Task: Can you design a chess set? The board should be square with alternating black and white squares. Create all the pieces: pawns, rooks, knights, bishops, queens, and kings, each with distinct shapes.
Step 638:
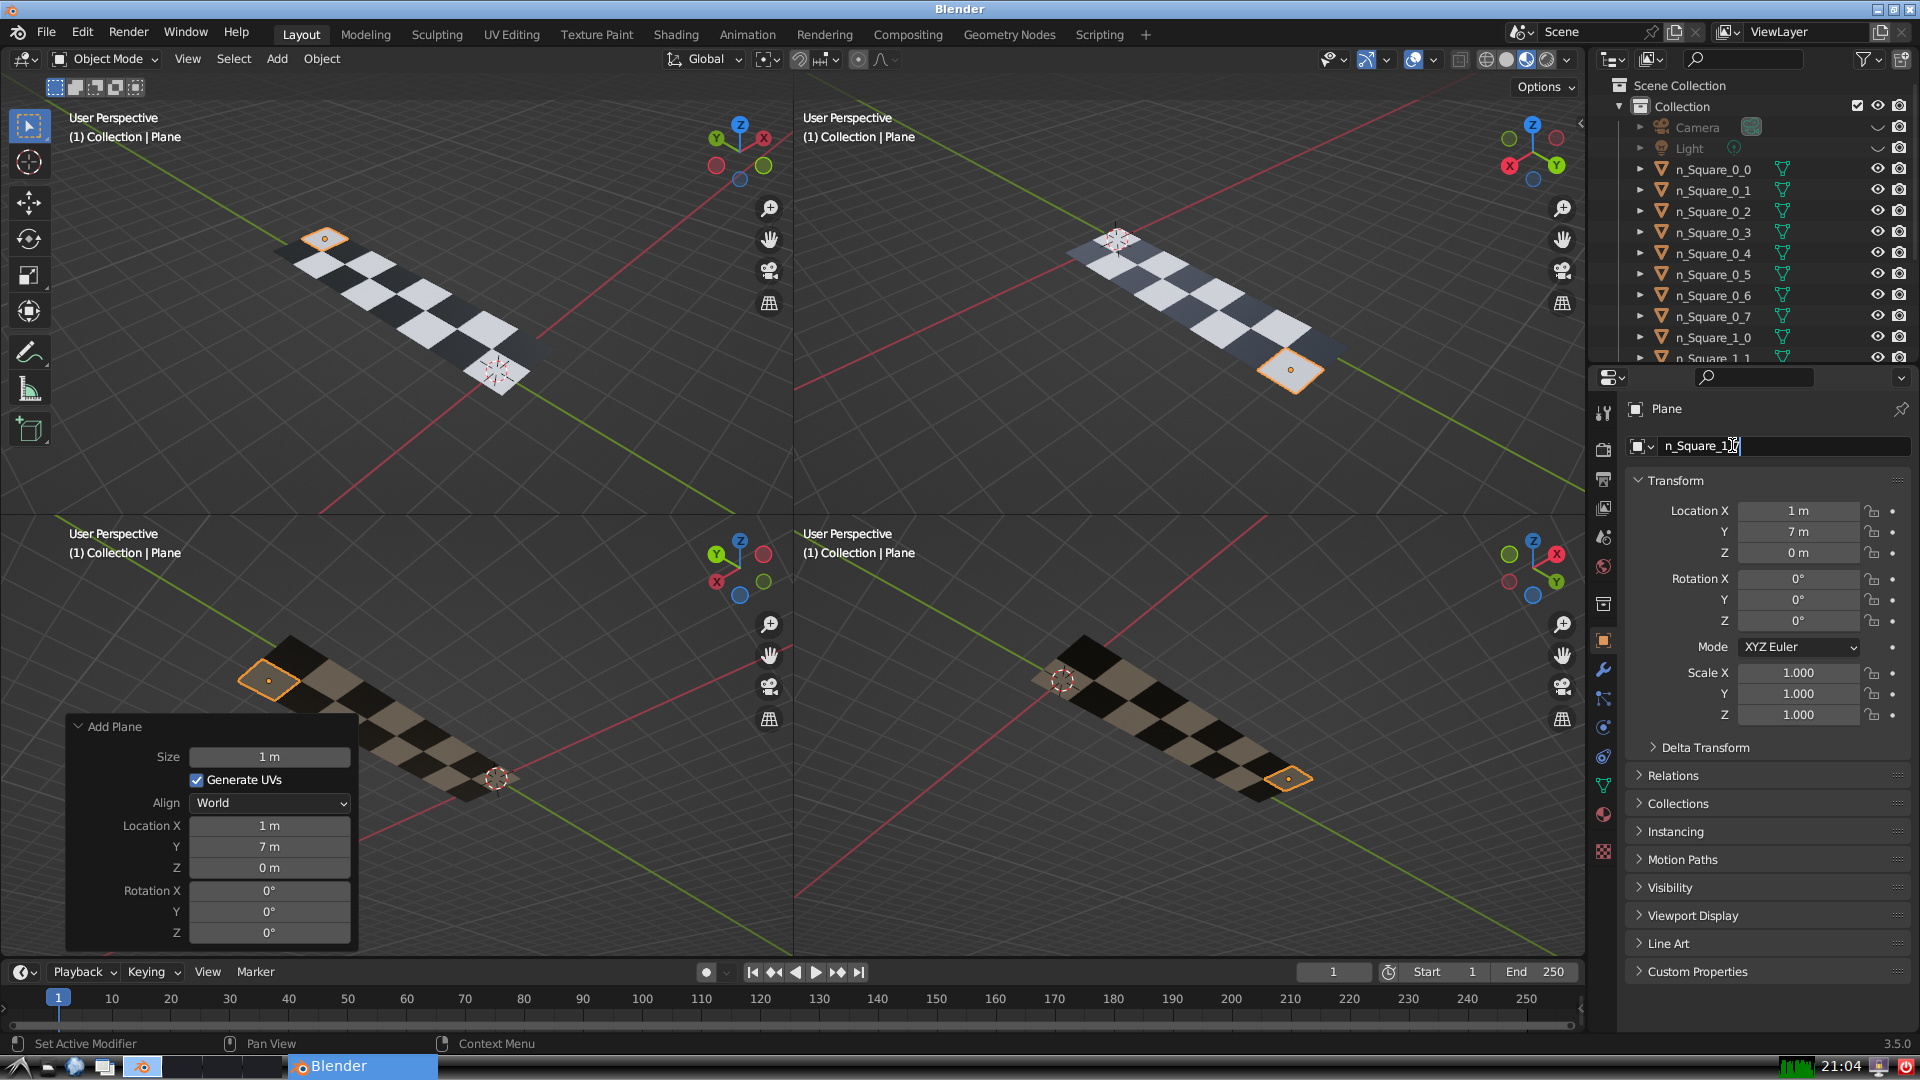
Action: {"key_press": ['Return']}